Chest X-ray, AP view. Patient: 32 years old, sex F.
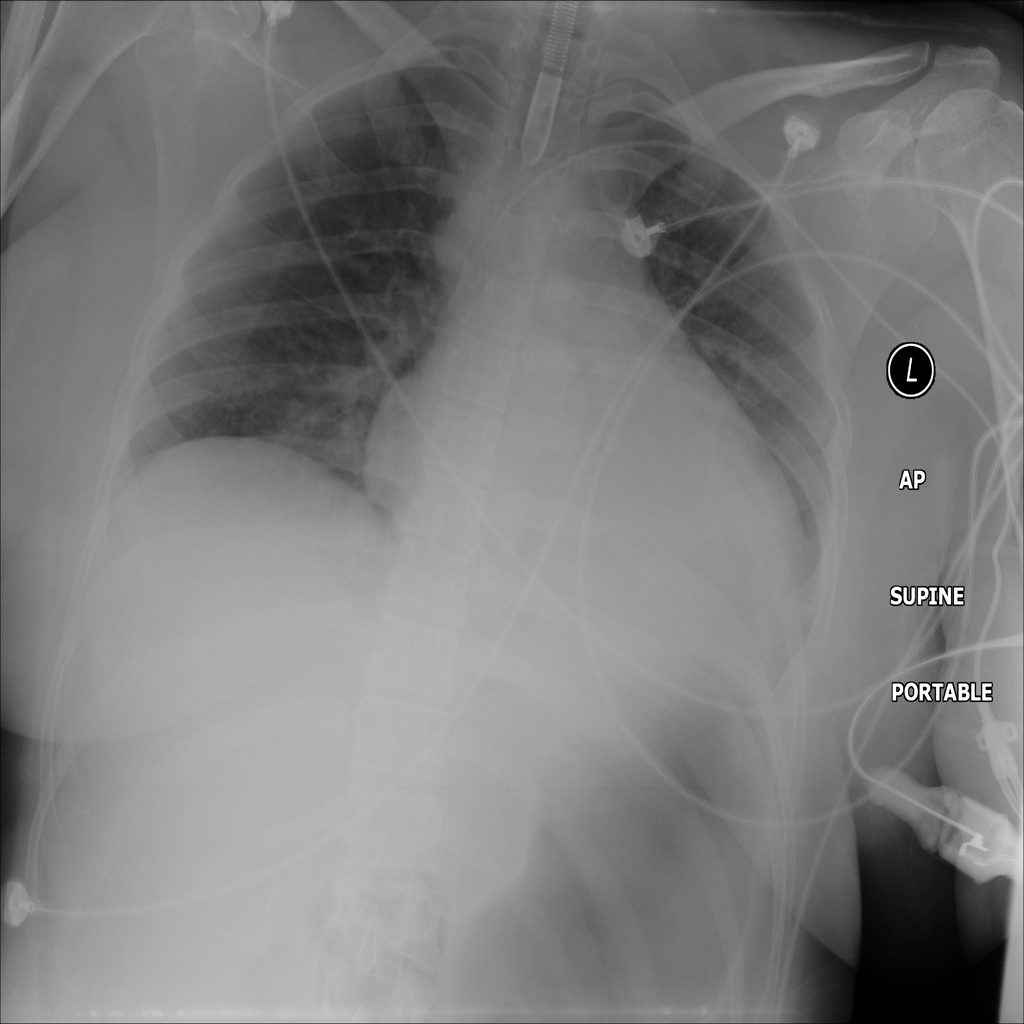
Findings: No Finding